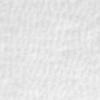
Label: no_change